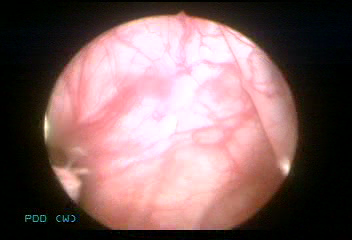
Modality: WLC
Class: Normal mucosa
Bladder cancer association: No